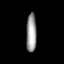
Tissue: lung
Cell type: Myeloid cells
Senescence score: 0.5523
Nuclear area (px): 389
Mean DAPI intensity: 153.589